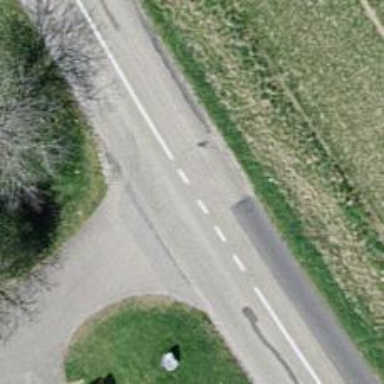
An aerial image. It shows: Tertiary road.